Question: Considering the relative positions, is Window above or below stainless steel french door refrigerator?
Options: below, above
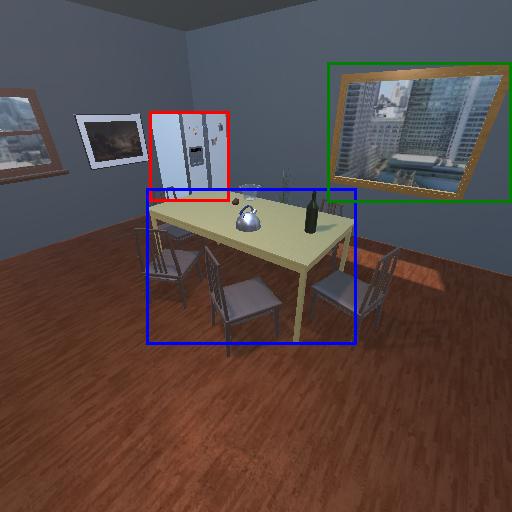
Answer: below